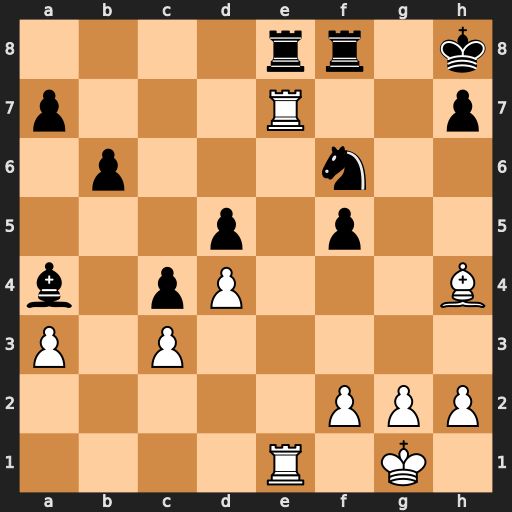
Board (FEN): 4rr1k/p3R2p/1p3n2/3p1p2/b1pP3B/P1P5/5PPP/4R1K1
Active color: w
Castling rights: -
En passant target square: -
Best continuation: Bxf6+ Rxf6 Rxe8+ Bxe8 Rxe8+